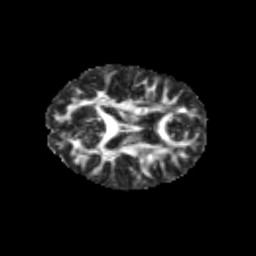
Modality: FA
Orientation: axial
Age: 11
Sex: female
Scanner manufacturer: siemens
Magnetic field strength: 3 T
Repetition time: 3.8 s
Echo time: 0.07 s